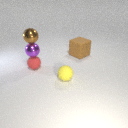
large brown rubber cube behind small yellow rubber sphere